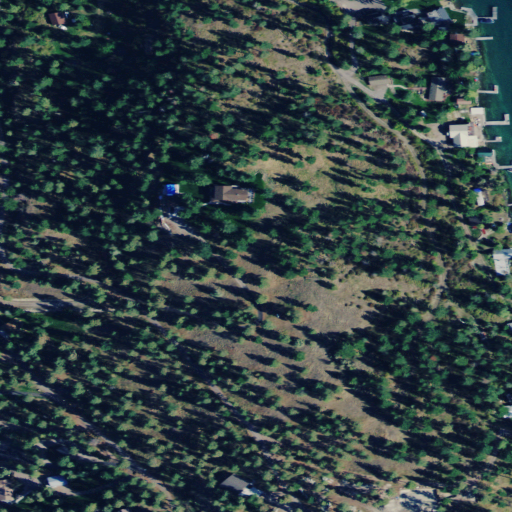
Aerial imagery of cape in Montana named Kings Point containing evergreen forest, open development, open water, low intensity development, grassland, medium intensity development, and shrub